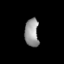
Tissue: lung
Cell type: Epithelial cells
Senescence score: 0.5661
Nuclear area (px): 385
Mean DAPI intensity: 150.634